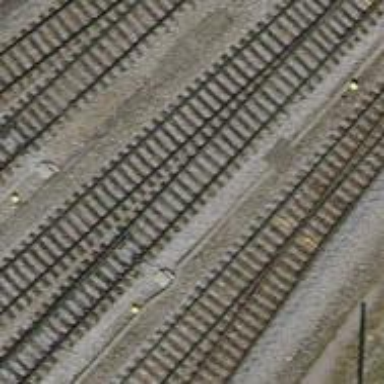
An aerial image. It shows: Railway switch.